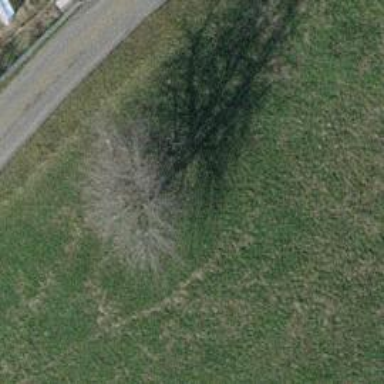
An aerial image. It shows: Beautiful tree in nature.